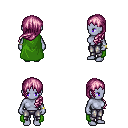
a pixel art fantasy rpg character, female body template, dark elf, purple skin, green cape, metal pants, pink left-swept hairstyle, bracelets, four views (front, back, left, right), 2x2 character sprite sheet, small pixel art, hard edges, no anti-aliasing